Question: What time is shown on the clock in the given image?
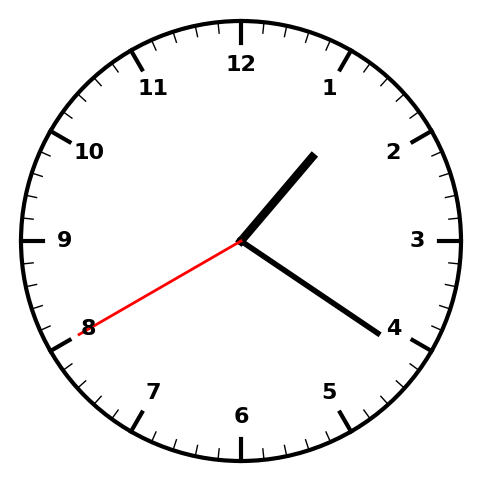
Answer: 01:20:40